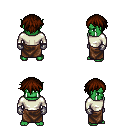
a pixel art fantasy rpg character, male body template, orc, green skin, white long-sleeve shirt, robe skirt, brown short bangs hairstyle, metal gloves, four views (front, back, left, right), 2x2 character sprite sheet, small pixel art, hard edges, no anti-aliasing